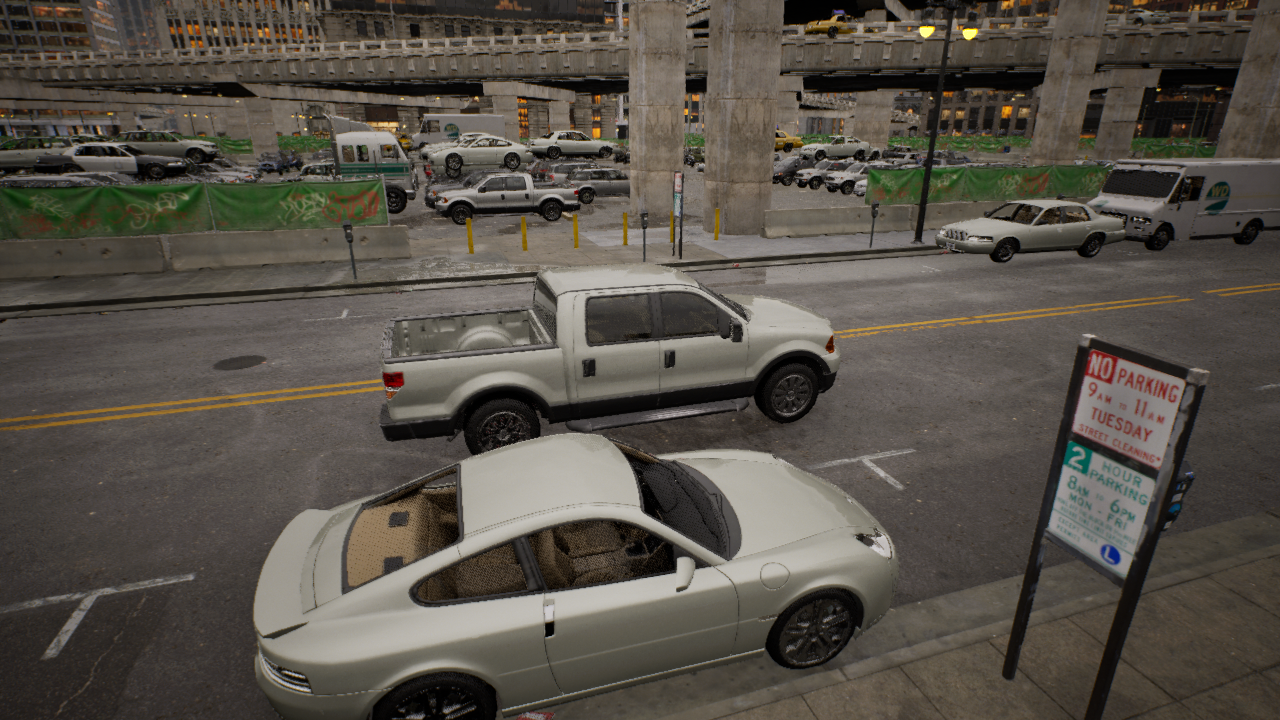
Venue: downtown
Lighting: golden hour
Vehicle rig: pickup